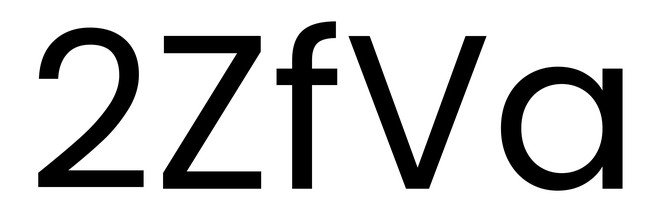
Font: Poppins-Regular